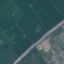
Label: Highway